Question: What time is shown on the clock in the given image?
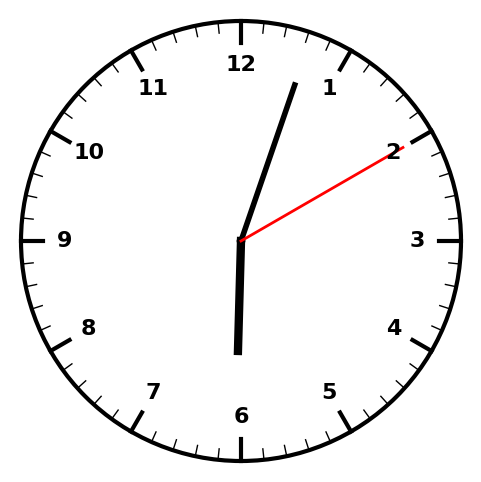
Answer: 06:03:10